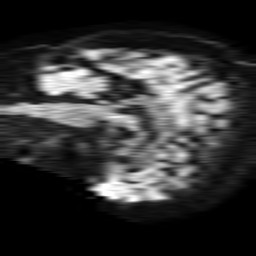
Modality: TRACE
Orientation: sagittal
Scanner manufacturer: philips
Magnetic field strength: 1.5 T
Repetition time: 4.6 s
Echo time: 0.08941 s